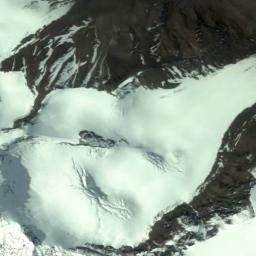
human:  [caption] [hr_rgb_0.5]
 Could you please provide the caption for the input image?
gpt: The snowberg is partly covered with snow and ice and the color of the mountain is brown .

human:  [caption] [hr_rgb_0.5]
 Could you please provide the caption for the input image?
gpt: A snow-covered mountain covered in large areas .

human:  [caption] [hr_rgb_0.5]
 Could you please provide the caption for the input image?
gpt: A lot of snow is on the snowberg .

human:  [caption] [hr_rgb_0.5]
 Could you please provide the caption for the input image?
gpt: The snow berg is consist of bare land and white snow .

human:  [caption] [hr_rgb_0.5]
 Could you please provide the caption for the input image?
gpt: There are much snow and some bare land on the snowberg .